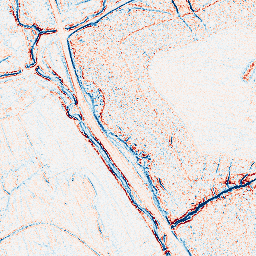
Category: edge_preserving
Decomposition family: bilateral
Decomposition parameters: d: 5
sigma_color: 100
sigma_space: 150
Upsampling method: quadratic
Upsampling parameters: scale: 8
Upsampling scale: 8